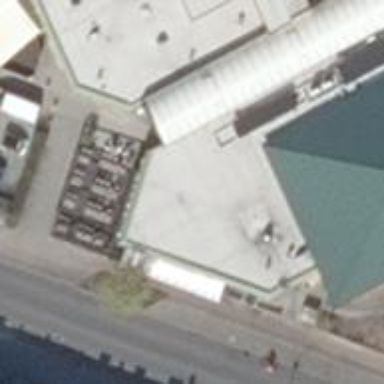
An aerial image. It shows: Restaurant.